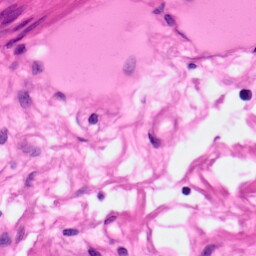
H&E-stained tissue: Pancreatic